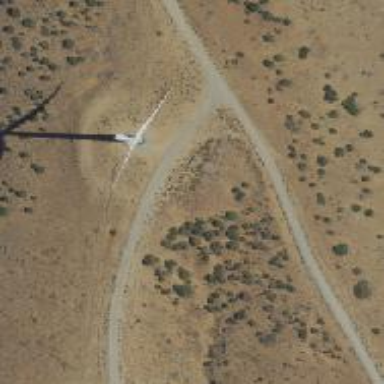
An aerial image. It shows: Wind generator using wind turbines of horizontal axis.